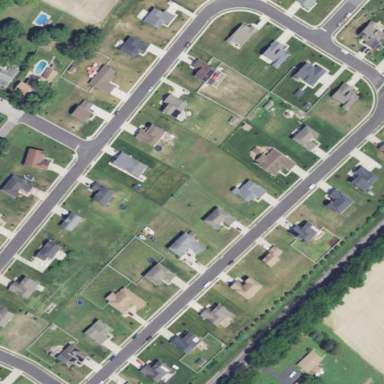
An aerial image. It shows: Residential area composed of single-family homes.